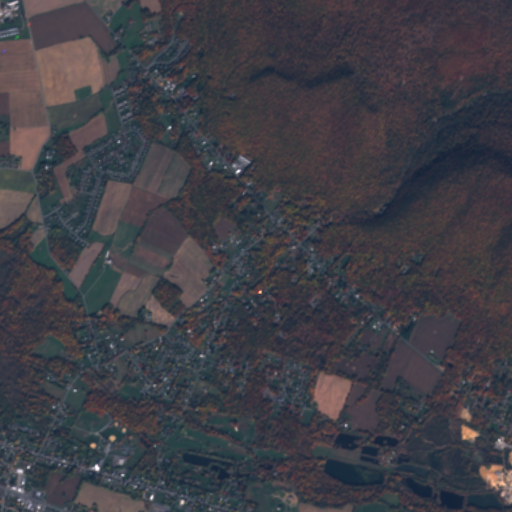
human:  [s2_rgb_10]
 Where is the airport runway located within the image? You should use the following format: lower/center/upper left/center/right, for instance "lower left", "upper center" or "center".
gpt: The airport runway is located in the lower right of the image.
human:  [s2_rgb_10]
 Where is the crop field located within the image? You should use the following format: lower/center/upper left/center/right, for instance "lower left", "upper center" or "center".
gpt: The crop field is located in the lower left of the image.
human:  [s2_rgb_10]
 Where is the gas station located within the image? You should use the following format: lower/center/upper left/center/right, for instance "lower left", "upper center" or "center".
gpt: The gas station is located in the lower left of the image.
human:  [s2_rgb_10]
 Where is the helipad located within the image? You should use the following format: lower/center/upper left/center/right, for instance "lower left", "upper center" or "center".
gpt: The helipad is located in the lower left of the image.
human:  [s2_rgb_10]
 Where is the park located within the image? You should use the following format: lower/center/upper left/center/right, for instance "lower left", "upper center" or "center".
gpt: The park is located in the lower left of the image.
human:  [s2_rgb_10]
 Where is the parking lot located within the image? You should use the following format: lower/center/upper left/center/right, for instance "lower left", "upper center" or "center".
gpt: The parking lot is located in the lower left of the image.
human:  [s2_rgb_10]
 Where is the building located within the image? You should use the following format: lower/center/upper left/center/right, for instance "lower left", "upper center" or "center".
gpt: The building is located in the lower of the image.
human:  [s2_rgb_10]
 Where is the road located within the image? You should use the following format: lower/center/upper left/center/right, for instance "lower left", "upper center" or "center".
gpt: There is no road in the image.